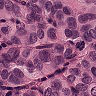
Metastatic tissue present: yes